Field crop: maize
Growth stage: 2
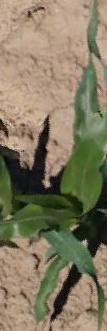
Species: maize